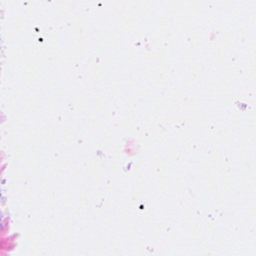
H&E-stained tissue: Breast